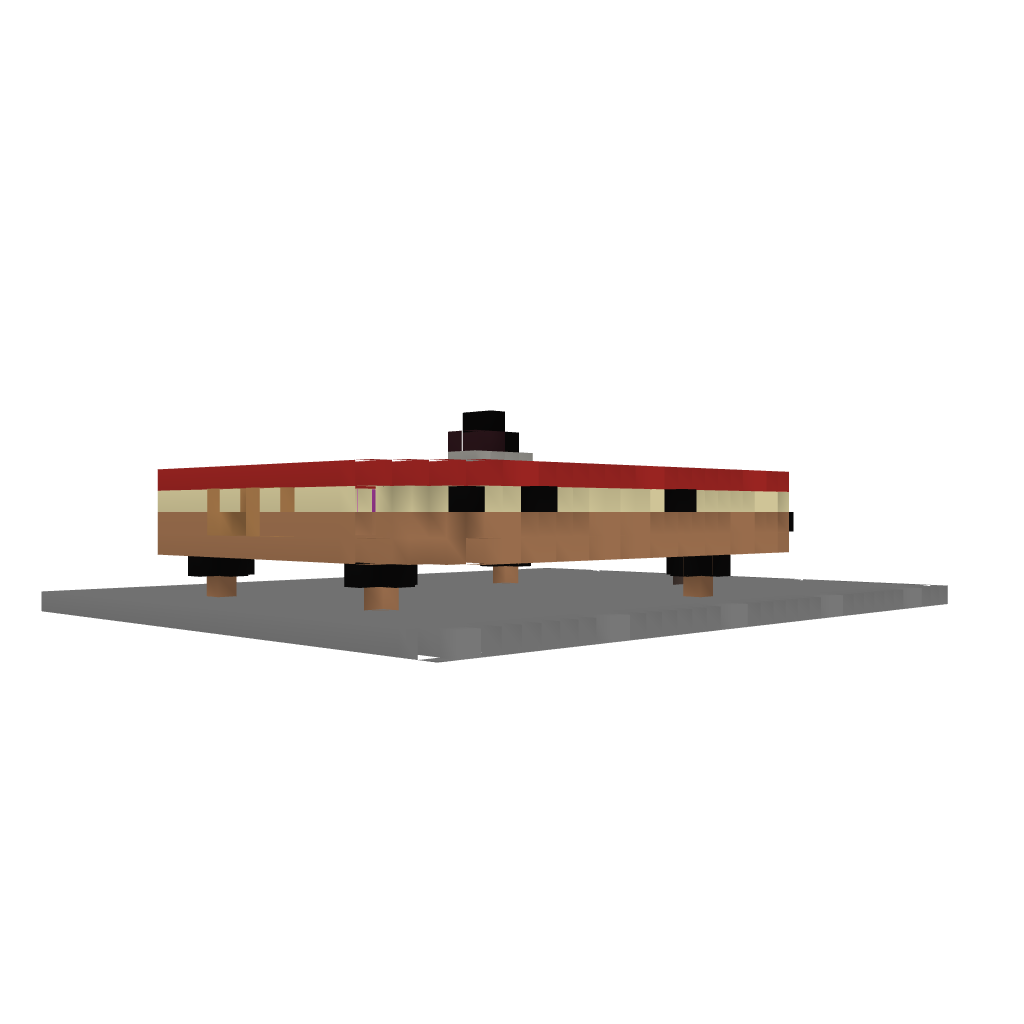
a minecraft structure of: The Ebon Hawke